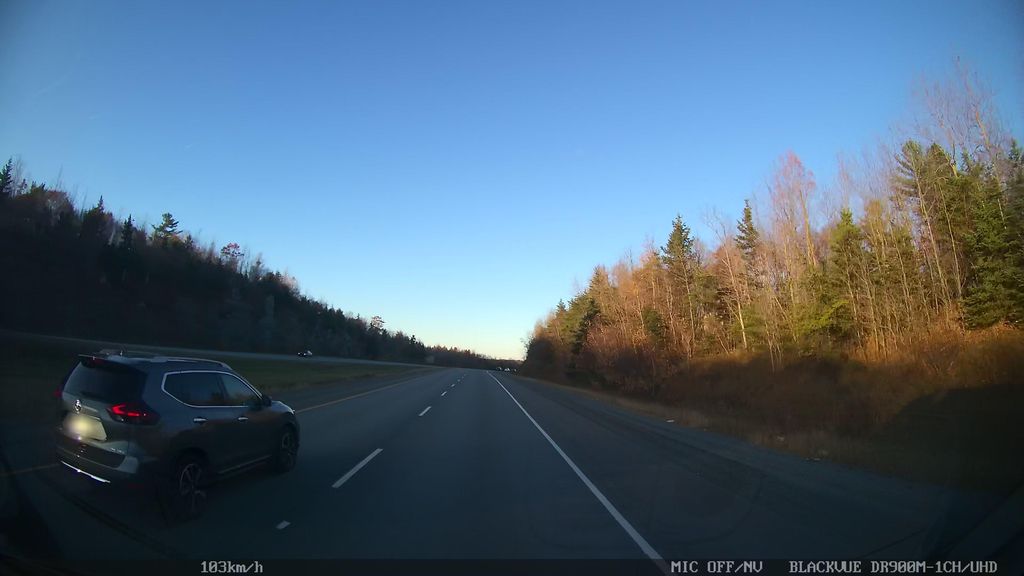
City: halifax